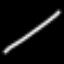
Label: line